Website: lowes
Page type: billing-address
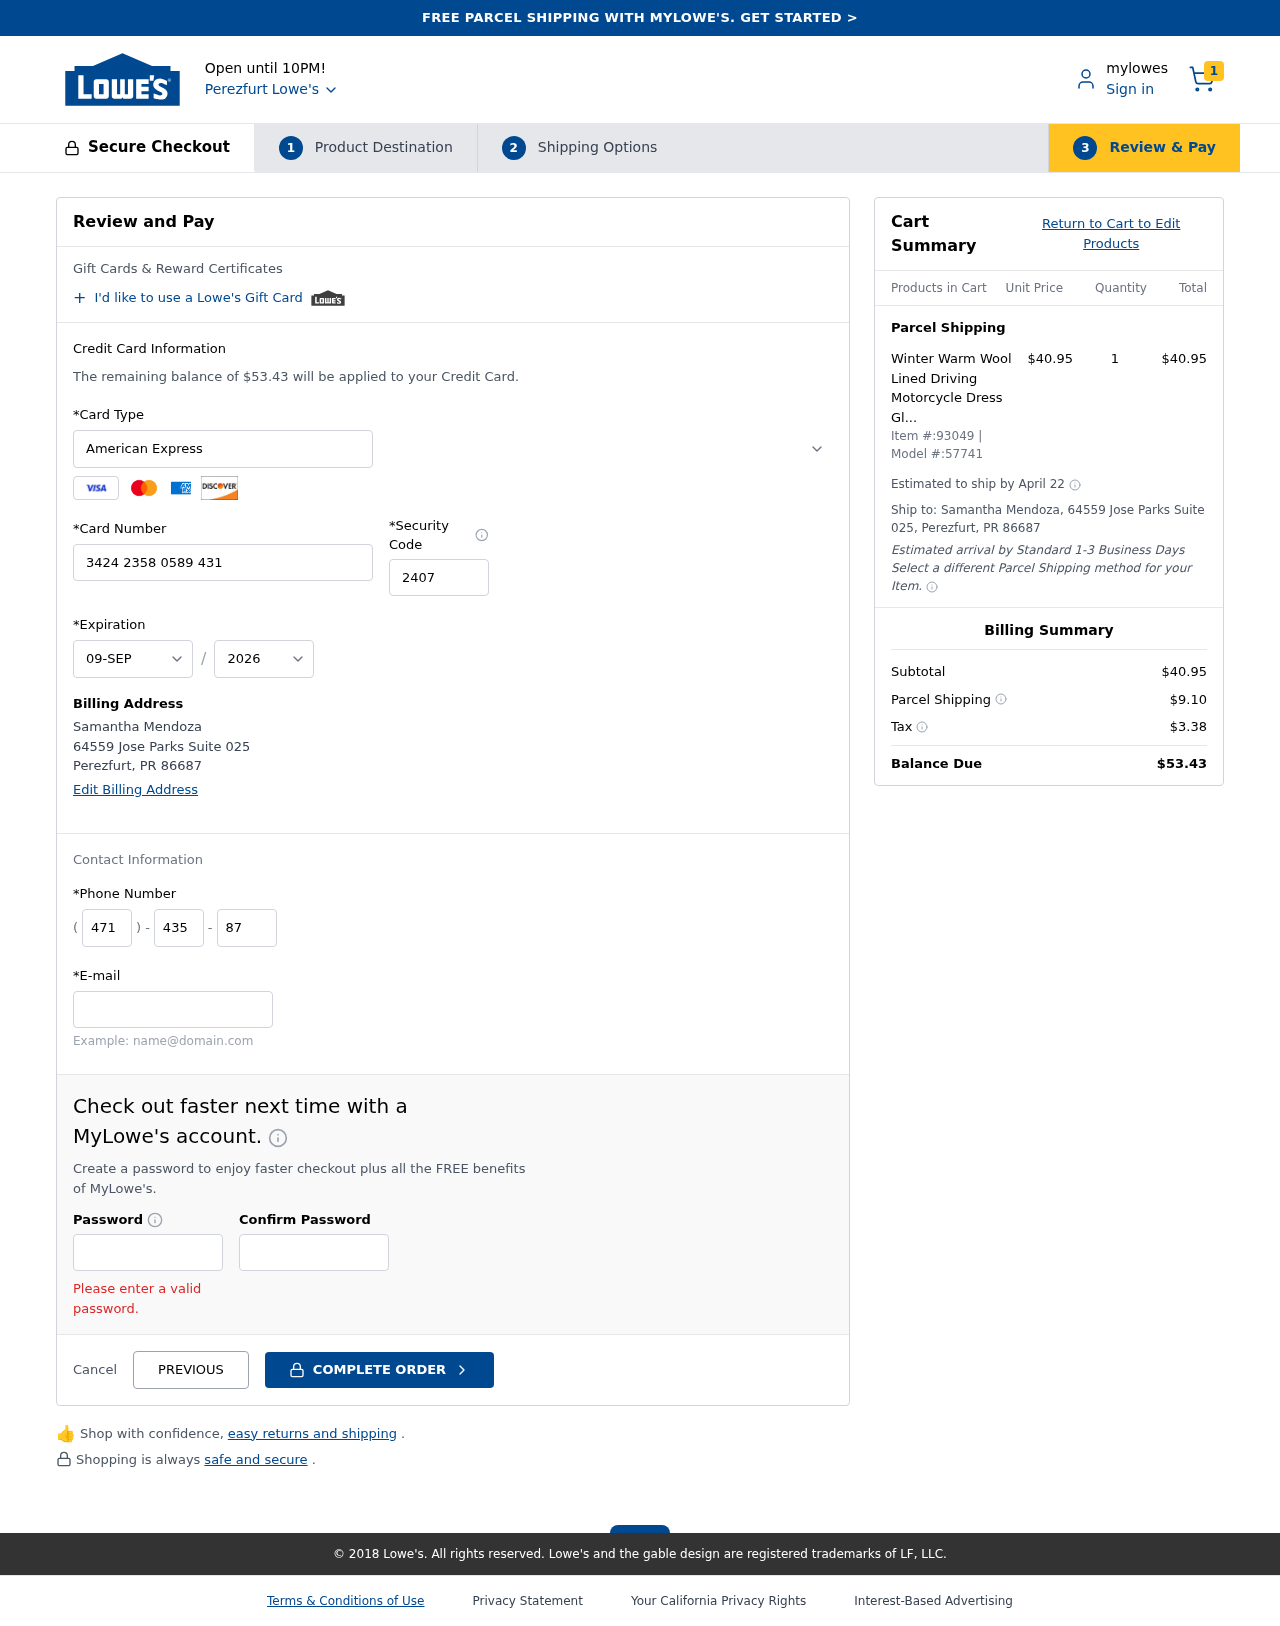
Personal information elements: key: PII_CARD_CVV
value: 2407
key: PII_CARD_EXPIRY_MONTH
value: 09
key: PII_CARD_EXPIRY_YEAR
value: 26
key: PII_CARD_NUMBER
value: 3424 2358 0589 431
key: PII_CARD_TYPE
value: American Express
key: PII_CITY
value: Perezfurt
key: PII_CITY_STATE_ZIP
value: Perezfurt, PR 86687
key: PII_EMAIL
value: samantha.mendoza@hotmail.com
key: PII_FULLNAME
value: Samantha Mendoza
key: PII_PHONE_AREA
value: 471
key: PII_PHONE_PREFIX
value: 435
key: PII_PHONE_SUFFIX
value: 8709
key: PII_STREET
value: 64559 Jose Parks Suite 025
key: PII_FULLNAME2
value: Samantha Mendoza
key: PII_STREET2
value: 64559 Jose Parks Suite 025
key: PII_CITY_STATE_ZIP2
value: Perezfurt, PR 86687
Product elements: key: PRODUCT1_NAME
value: Winter Warm Wool Lined Driving Motorcycle Dress Gloves For Men Women 3 Size Brown
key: PRODUCT1_PRICE
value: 40.95
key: PRODUCT1_QUANTITY
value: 1
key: PRODUCT_ITEM_NUMBER
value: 93049
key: PRODUCT_MODEL_NUMBER
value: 57741
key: PRODUCT1_LINE_TOTAL
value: $40.95
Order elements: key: ORDER_NUM_ITEMS
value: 1
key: ORDER_TOTAL
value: $53.43
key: ORDER_SHIPPING_DATE
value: April 22
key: ORDER_SUBTOTAL
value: $40.95
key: ORDER_SHIPPING_COST
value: $9.10
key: ORDER_TAX
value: $3.38